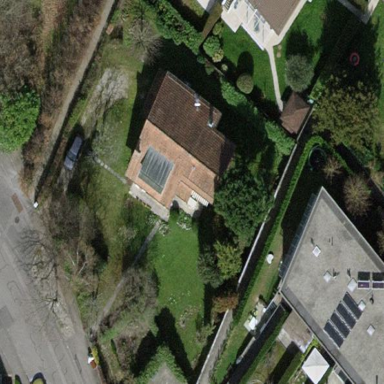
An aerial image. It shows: Garden enclosed by fence.